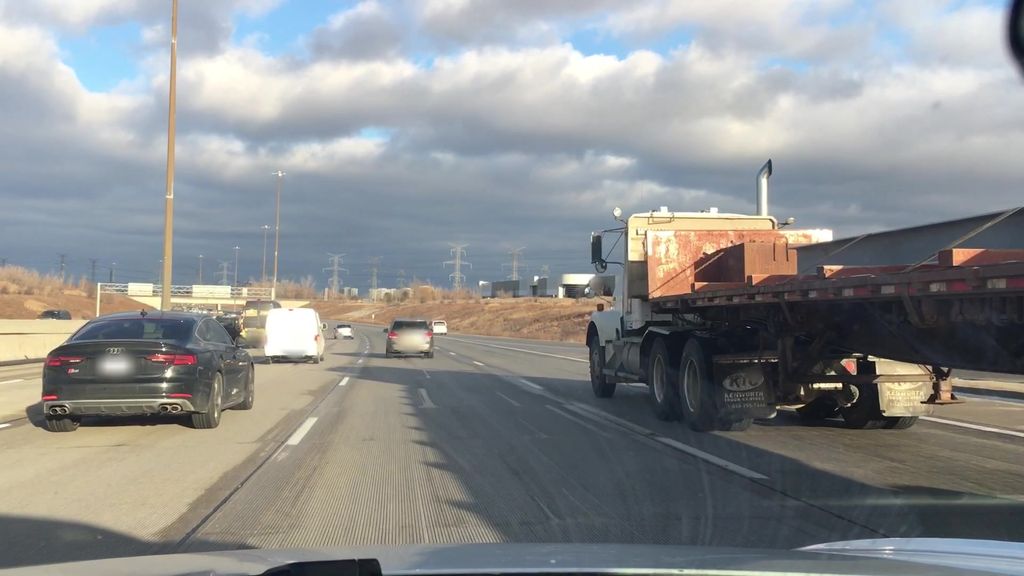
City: toronto